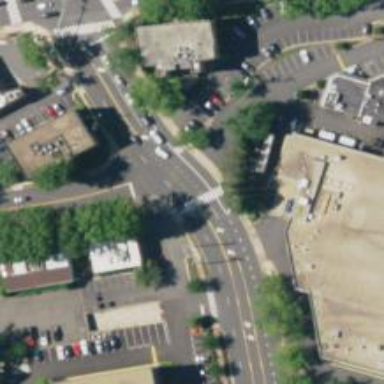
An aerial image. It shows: Uncontrolled zebra crossing.